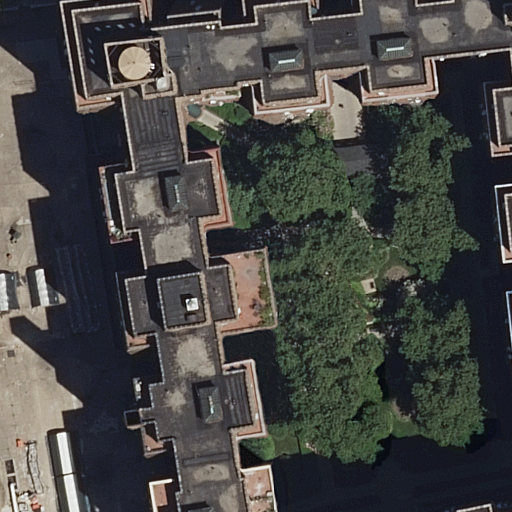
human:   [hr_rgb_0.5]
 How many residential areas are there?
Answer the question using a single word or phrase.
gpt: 1

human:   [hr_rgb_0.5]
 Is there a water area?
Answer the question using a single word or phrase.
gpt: no

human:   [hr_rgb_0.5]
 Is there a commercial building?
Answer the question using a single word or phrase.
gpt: no

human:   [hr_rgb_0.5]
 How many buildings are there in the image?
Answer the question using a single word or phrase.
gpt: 1

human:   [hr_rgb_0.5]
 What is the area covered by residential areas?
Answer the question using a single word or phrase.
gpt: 3225m2

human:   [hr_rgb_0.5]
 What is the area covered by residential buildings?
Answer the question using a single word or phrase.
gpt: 1442m2

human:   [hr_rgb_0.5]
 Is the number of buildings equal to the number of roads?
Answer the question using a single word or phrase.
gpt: no

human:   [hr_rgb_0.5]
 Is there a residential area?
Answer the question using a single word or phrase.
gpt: yes

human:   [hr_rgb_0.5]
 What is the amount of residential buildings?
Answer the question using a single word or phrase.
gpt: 1

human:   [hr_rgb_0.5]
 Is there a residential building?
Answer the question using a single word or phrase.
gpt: yes

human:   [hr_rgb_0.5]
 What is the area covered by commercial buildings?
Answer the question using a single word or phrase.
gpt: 0m2

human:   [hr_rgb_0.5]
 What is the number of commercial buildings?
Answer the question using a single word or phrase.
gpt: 0

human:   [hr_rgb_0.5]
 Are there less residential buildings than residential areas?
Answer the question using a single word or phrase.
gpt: no

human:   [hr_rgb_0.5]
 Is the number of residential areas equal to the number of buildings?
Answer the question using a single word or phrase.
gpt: yes

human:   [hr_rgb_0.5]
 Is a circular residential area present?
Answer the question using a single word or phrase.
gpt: no

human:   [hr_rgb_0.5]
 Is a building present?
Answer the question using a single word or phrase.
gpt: yes

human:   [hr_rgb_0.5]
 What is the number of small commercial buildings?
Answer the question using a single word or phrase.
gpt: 0

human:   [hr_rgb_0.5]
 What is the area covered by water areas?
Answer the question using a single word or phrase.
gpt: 0m2

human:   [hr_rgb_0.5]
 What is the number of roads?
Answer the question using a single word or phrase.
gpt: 0

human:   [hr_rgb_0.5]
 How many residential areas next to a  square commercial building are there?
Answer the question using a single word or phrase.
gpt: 0

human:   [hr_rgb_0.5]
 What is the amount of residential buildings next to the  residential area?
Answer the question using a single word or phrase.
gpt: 1

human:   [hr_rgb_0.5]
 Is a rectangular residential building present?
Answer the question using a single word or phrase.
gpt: no

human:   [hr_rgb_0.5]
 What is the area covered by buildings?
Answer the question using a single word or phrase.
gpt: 1442m2

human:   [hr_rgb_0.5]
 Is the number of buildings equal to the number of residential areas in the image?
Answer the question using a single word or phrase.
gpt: yes

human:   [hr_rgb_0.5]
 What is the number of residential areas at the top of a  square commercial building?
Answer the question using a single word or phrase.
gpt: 0

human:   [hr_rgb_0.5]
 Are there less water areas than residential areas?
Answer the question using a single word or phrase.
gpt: yes

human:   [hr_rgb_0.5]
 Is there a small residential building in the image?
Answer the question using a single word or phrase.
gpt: no

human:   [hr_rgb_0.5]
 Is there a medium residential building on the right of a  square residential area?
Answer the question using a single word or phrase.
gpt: no

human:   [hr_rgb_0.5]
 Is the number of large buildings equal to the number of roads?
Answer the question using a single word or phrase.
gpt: no

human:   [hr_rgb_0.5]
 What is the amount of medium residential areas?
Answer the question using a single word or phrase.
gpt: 0

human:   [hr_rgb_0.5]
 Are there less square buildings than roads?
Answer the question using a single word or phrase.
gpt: no

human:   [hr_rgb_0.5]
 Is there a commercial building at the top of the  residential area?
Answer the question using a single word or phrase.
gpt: no

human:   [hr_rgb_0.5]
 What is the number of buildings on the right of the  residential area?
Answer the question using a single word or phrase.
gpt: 0

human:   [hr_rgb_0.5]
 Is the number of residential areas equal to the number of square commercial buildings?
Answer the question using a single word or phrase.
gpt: no

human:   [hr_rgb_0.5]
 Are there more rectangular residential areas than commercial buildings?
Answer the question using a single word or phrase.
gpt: yes

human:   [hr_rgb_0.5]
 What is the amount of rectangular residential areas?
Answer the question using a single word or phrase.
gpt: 1

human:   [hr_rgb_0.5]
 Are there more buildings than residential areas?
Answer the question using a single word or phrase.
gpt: no

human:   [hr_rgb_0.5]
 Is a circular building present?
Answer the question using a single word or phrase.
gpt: no

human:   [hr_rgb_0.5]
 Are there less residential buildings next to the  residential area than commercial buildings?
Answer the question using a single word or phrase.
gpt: no

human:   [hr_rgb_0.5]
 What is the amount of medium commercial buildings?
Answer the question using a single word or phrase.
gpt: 0

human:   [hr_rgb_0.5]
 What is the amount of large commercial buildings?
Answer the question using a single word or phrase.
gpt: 0

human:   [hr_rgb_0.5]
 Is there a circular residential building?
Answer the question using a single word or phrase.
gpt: no

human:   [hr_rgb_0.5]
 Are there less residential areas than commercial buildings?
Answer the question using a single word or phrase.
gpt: no

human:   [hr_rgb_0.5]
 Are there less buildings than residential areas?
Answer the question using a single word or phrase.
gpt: no

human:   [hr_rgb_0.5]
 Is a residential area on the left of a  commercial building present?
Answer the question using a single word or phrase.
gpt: no

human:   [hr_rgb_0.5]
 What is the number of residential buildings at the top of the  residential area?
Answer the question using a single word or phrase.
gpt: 0

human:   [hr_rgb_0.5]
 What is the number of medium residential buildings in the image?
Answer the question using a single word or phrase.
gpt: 0

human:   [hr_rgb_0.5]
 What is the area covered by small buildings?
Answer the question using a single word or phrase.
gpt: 0m2

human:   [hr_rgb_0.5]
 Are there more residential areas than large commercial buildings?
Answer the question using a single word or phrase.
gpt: yes

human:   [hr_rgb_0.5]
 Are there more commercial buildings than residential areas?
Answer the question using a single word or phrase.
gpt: no

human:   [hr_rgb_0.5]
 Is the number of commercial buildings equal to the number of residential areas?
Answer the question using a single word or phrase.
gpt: no

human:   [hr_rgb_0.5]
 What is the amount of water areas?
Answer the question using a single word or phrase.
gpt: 0

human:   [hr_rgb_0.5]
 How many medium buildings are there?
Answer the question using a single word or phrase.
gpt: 0

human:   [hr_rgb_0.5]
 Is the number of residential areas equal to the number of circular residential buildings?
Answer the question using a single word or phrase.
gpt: no

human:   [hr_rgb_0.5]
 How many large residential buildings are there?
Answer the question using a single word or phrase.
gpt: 1

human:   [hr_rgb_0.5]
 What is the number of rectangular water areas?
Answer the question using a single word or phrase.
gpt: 0

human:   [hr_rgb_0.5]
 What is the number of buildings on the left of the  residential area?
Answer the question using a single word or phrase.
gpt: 0

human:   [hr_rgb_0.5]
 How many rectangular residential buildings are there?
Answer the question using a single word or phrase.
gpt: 0

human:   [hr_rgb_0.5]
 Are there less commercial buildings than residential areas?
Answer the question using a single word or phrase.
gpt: yes

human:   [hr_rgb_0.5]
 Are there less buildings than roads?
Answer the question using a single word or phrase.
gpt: no

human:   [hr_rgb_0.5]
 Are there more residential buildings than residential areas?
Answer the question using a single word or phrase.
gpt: no

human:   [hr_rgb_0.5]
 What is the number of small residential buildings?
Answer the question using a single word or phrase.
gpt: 0

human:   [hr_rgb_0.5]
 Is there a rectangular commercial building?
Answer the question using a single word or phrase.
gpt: no

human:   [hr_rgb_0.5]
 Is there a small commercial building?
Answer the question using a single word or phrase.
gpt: no